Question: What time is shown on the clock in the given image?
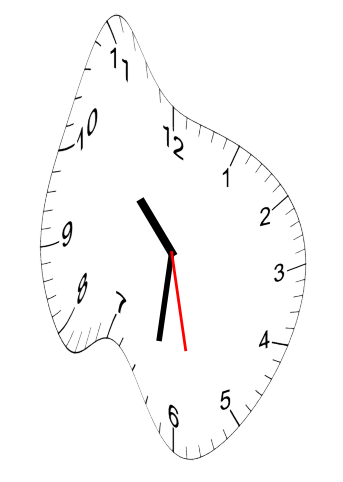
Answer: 10:31:28